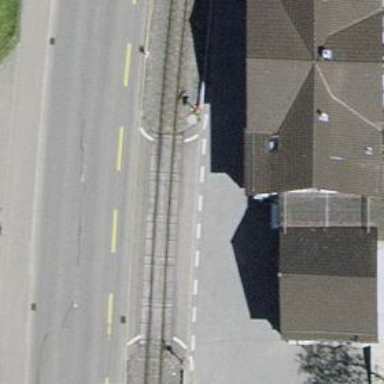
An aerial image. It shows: Narrow-gauge railway track with one electrified contact line.